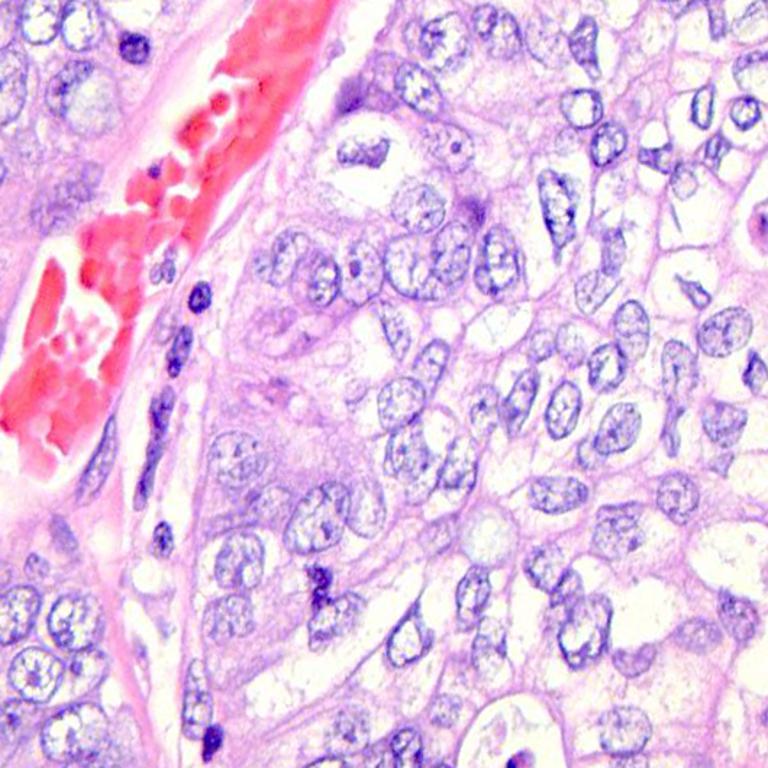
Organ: colon
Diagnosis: adenocarcinomas